Current action and preconditions to check: trajectory_clear

Your task: For each precondition in the list above, predict whether it will hold at this action.

Consider the current scene as observed from the mobile robot's camera, and analyze the predicted future states of all dynamic agents (e.g., people, animals, vehicles, or any moving entities) within the NEXT SECOND.

IMPORTANT: Only answer "very likely" if you are absolutely certain—based on strong, clear evidence—that a dynamic agent will violate the precondition in the predicted future state. Do NOT answer "very likely" for unlikely, ambiguous, or low-probability risks.

Ask yourself for each precondition: Is there a high probability, with clear and convincing evidence, that the predicted future states of any dynamic agent will interfere with the predicted future state of the currently executing action within the NEXT SECOND, causing that precondition to fail?

Assess the risk level based on these predictions. Use "likely" or "very likely" if motions create a clear risk of interference.

Use "neutral" or "improbable" if agents are nearby but their predicted paths are clearly diverging or non-conflicting.

Failure Risk Categories: "very improbable", "improbable", "neutral", "likely", "very likely"

Answer Format: Output ONLY the probability_of_failure value from these categories: "very improbable", "improbable", "neutral", "likely", "very likely"

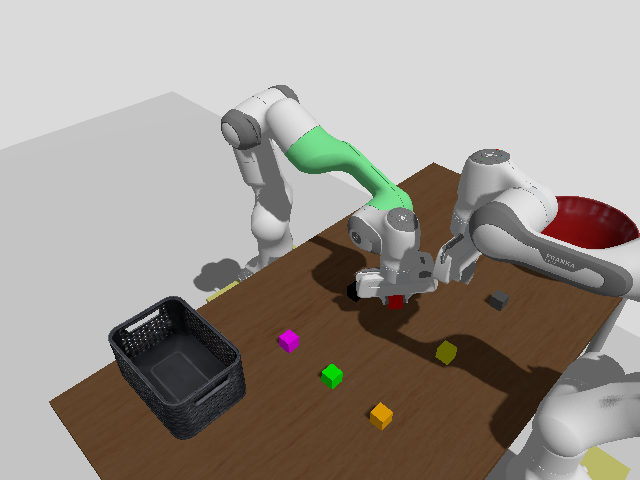

Answer: neutral